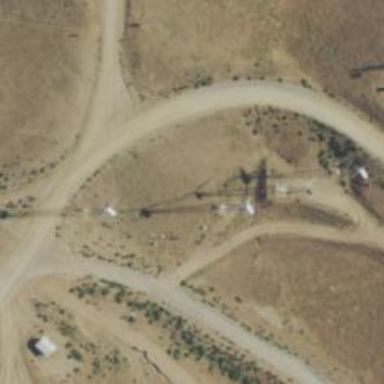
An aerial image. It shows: Wind turbine power generator.